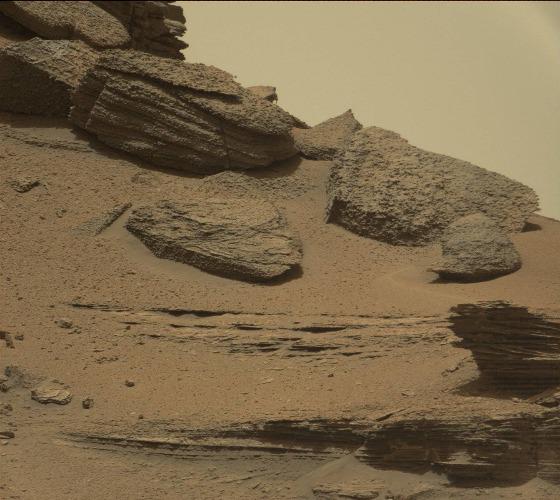
Terrain classes present: Background, Bedrock, Gravel / Sand / Soil, Rock, Shadow